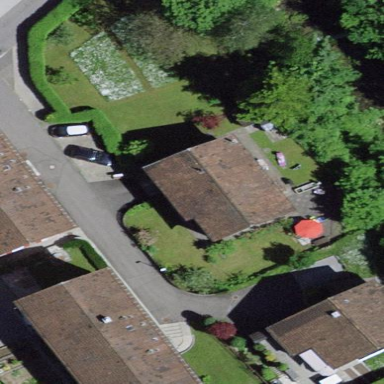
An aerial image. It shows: Detached building.